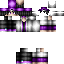
A male human skin with dark skin, wearing brown bald dressed in a purple hoodie and black pants, featuring a closed mouth.